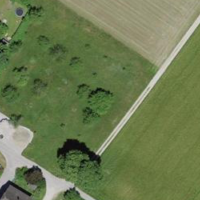
EUNIS habitat code: 52
Species observed at this site:
Galeopsis tetrahit